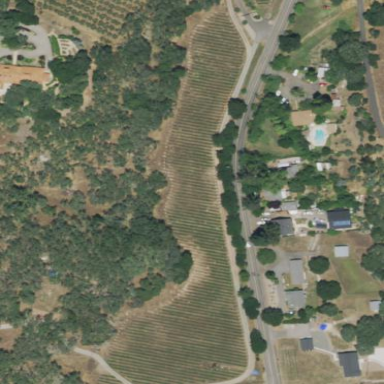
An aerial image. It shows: Vineyard with wine grapes as the main crop.